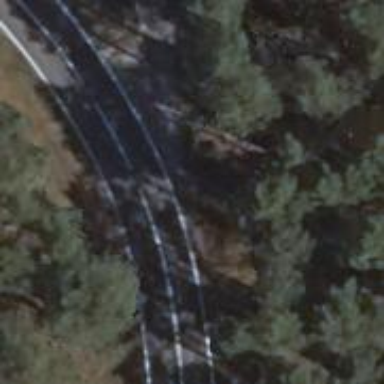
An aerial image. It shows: Tertiary road with asphalt surface.